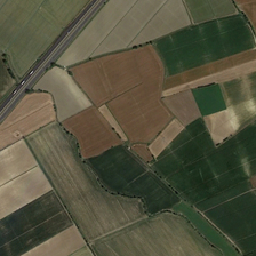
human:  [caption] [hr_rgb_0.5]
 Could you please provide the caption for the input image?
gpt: There are lots of farmland on both sides of the road.

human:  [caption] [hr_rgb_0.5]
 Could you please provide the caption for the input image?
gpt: A lot of trees are planted in the field.

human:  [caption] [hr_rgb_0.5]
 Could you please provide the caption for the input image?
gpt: Many trees are planted around the field.

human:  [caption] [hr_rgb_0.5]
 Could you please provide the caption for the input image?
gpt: There are a lot of farmland on both sides of the road.

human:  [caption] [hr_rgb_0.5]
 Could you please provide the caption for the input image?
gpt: on both sides of the road is a lot of farmland.